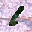
Label: 1